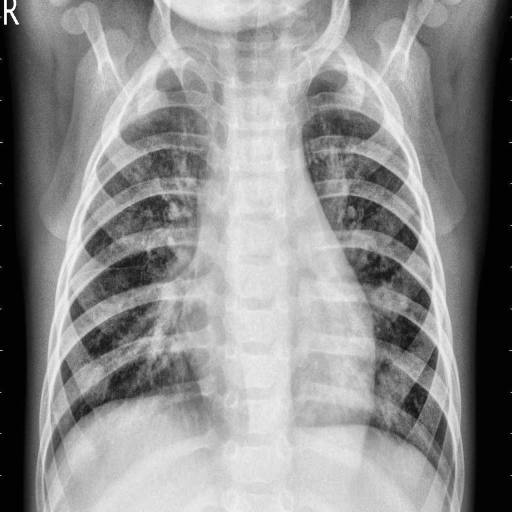
Finding: PNEUMONIA